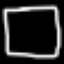
Label: square